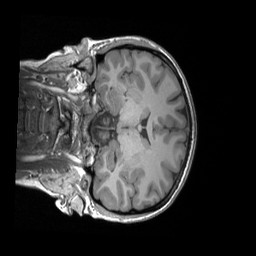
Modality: T1w
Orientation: coronal
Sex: female
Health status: ill
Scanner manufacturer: siemens
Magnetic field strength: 3 T
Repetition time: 1.66 s
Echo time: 0.00254 s